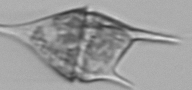
Label: Tripos_lineatus